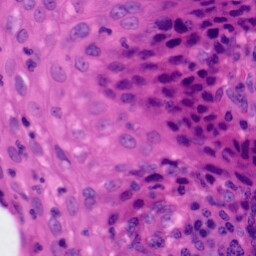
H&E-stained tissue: Tonsil